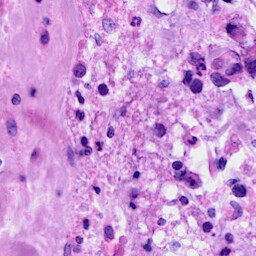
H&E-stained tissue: Breast